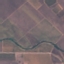
Land use / land cover class: PermanentCrop